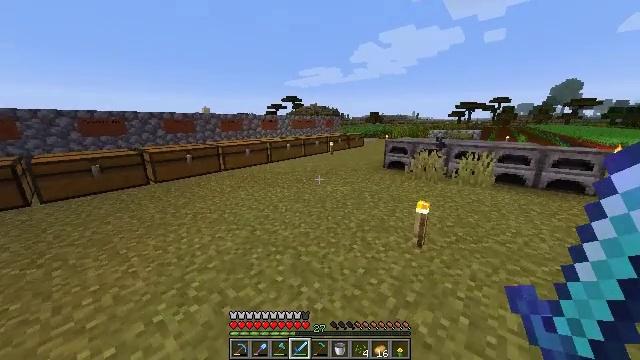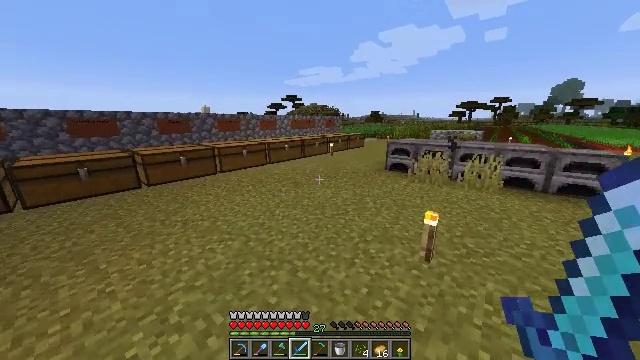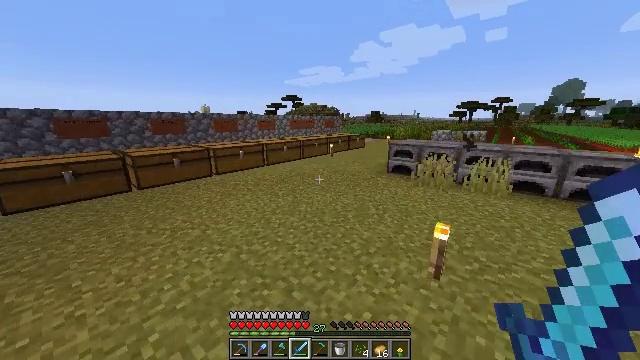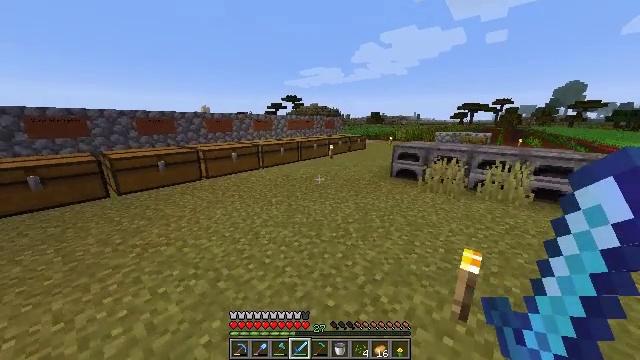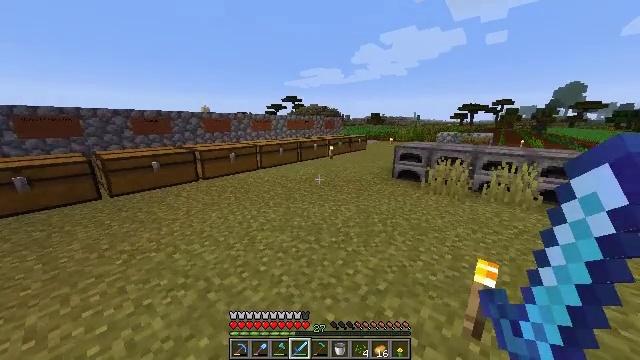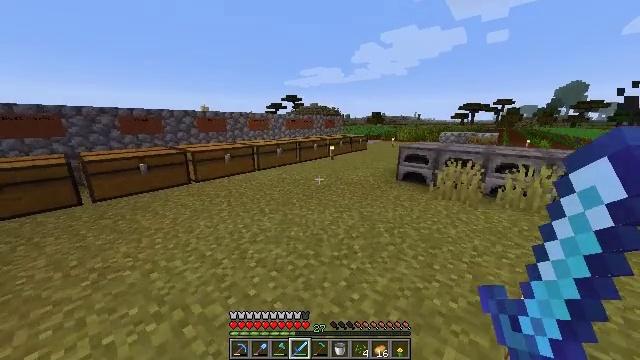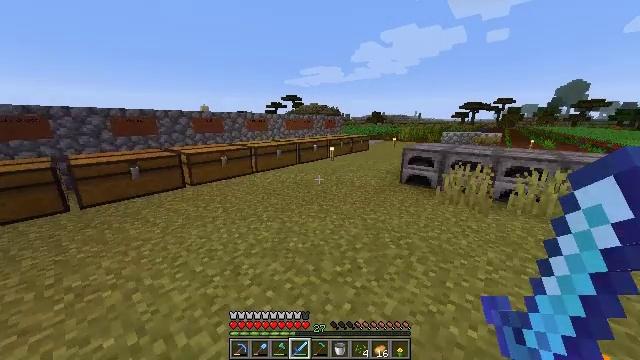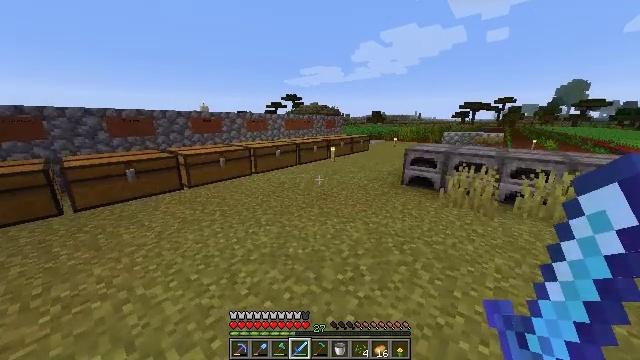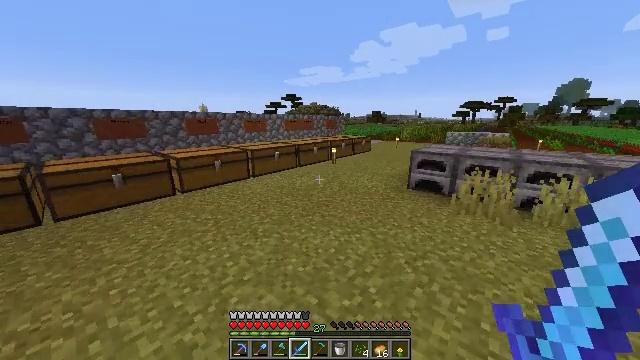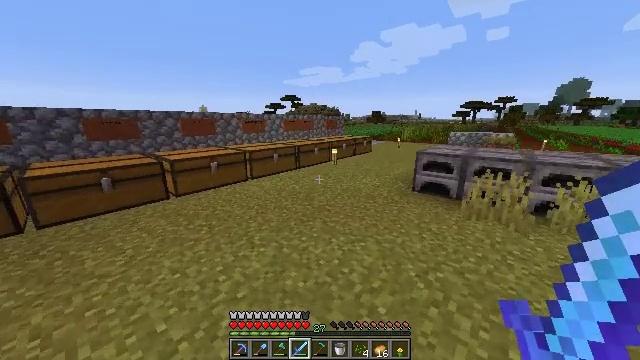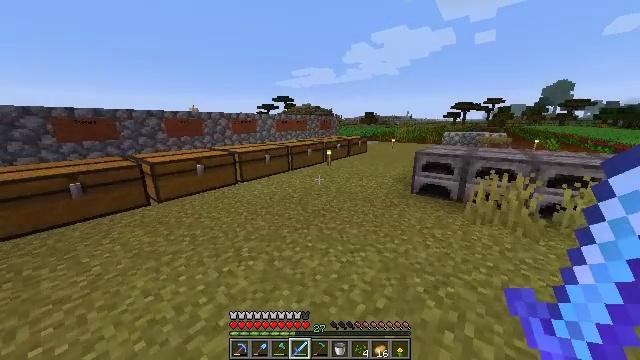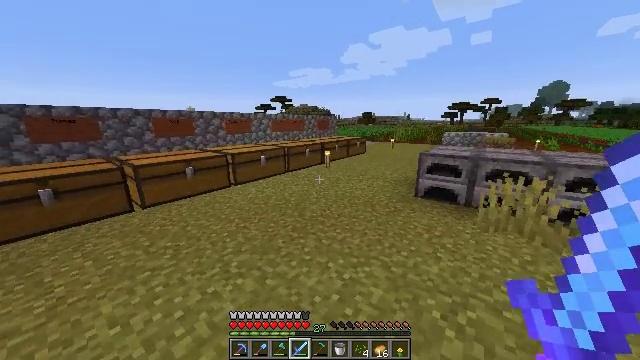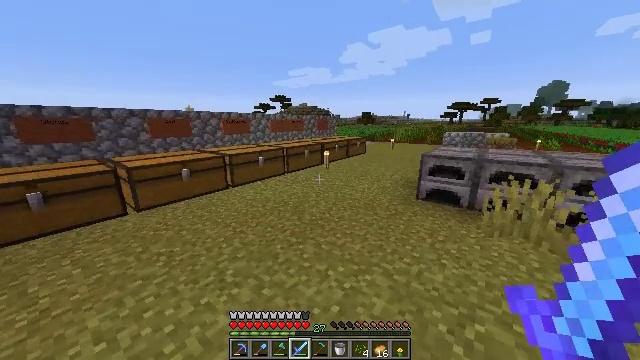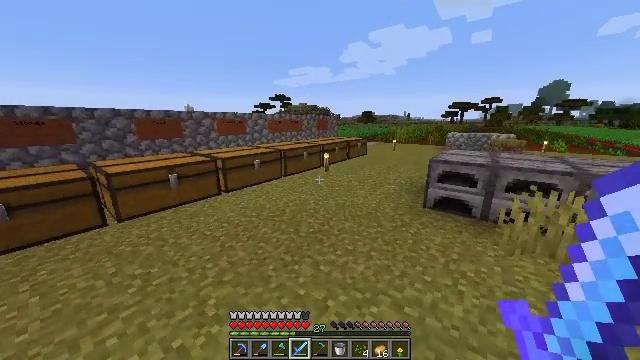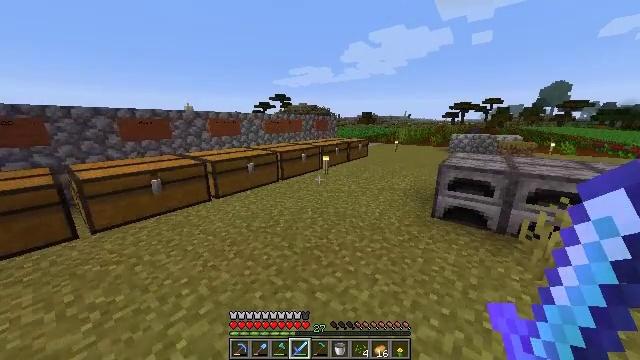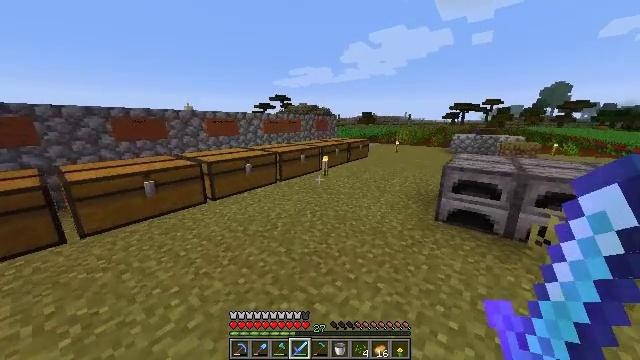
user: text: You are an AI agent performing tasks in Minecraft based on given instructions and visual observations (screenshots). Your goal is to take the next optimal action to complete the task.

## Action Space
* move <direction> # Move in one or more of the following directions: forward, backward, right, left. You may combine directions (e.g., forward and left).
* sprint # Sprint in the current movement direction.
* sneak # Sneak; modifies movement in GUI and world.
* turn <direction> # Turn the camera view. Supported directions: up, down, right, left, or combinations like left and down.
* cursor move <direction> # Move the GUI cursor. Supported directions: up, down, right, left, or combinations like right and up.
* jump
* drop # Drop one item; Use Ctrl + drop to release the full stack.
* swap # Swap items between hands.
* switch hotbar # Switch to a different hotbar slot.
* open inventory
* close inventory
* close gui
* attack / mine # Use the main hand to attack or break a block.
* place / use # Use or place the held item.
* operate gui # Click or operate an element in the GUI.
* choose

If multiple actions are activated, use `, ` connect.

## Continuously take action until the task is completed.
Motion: motion action
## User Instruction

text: Mine a melon block.
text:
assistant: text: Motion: move forward, sprint
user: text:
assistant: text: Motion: move forward, sprint
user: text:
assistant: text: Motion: move forward, sprint
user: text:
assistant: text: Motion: move forward, sprint
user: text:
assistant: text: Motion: move forward, sprint
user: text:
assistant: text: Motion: move forward, sprint
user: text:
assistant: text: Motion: move forward, sprint
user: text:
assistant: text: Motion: move forward, sprint
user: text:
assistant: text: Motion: move forward, sprint
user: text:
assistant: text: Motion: move forward, sprint, turn right
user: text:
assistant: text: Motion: move forward, sprint
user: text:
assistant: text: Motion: move forward, sprint
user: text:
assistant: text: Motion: move forward, sprint
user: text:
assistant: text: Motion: move forward, sprint
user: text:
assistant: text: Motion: move forward, sprint
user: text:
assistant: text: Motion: move forward
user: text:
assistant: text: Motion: move forward
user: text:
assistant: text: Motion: move forward, close inventory
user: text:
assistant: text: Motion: close inventory
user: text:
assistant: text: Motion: close inventory
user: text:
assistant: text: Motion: close inventory
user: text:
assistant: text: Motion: open gui
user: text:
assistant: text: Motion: cursor move right
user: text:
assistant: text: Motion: cursor move right
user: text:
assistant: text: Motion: cursor move right
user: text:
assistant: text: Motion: cursor move right
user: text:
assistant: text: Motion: cursor move right
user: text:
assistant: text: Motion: cursor move right
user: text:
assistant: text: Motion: no_op
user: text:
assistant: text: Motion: no_op